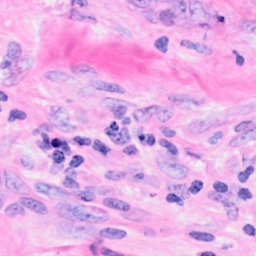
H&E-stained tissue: Breast